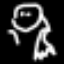
Label: frog